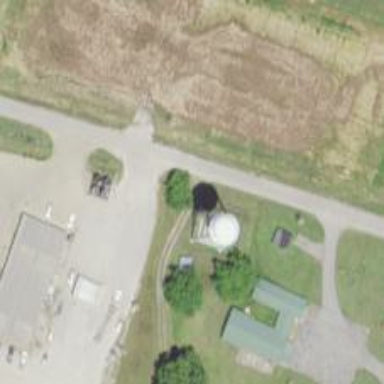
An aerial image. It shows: Water tower that is man-made.